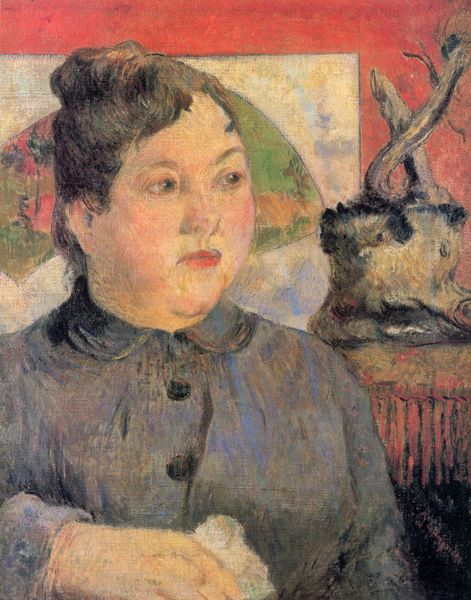
Titel: Porträt der Mme Alexandre Kohler
Künstler: Paul Gauguin
Standort: Washington (District of Columbia)
Institution: National Gallery of Art
Schlagwörter: baum, blau, dunkel, gemälde, hand, haut, kopf, weiß, cezanne, gelb, grün, impressionismus, landschaft, ocker, äste, braun, brust, bunt, frankreich, frau, frisur, grau, haar, hell, hintergrund, holz, hut, kleid, köpfe, mund, nase, ohr, orange, pastell, profil, raum, schwarz, stirn, tisch, türkis, zeichnung, zimmer, blick, dame, rot, tier, tuch, zaun, beige, expressionismus, fächer, malerei, alt, hemd, jacke, wand, augen, bluse, falten, gesicht, knoten, kragen, bild, bildnis, portrait, porträt, ast, haare, halbfigur, interieur, mantel, decke, mutter, pflanze, augenbrauen, brustbild, bruststück, hübsch, kinn, knopf, lippen, locken, rosa, traurig, rund, blumentopf, dutt, farbig, japan, magd, wangen, abstrakt, van gogh, dick, detail, knöpfe, dreiviertelprofil, lippenstift, gewächs, gauguin, fett, abschied, wurzel, paul, weinen, jagd, vincent van gogh, china, taschentuch, verschwommen, halbprofil, blua, knöpf, zugeknöpft, augenbraun, grund, geweih, schief, kräftig, baumstumpf, weinend, ächer, hit, asia, brustportrait, brustporträt, fleischig, traurog, ausgestopft, äster, teigig, zeum, e, sdf, schied